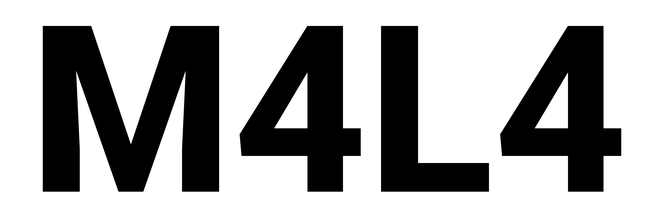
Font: Roboto_ExtraBold